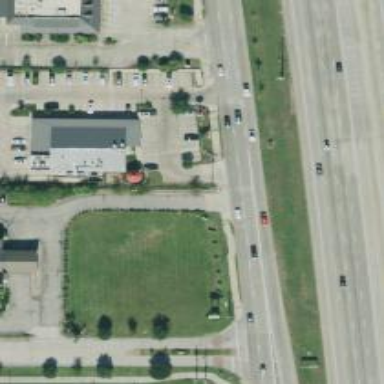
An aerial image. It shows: Secondary road with frontage road alongside.